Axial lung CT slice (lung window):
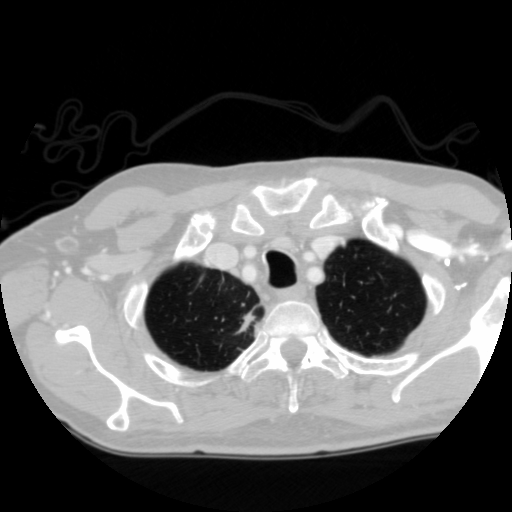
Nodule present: no